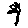
Label: flower